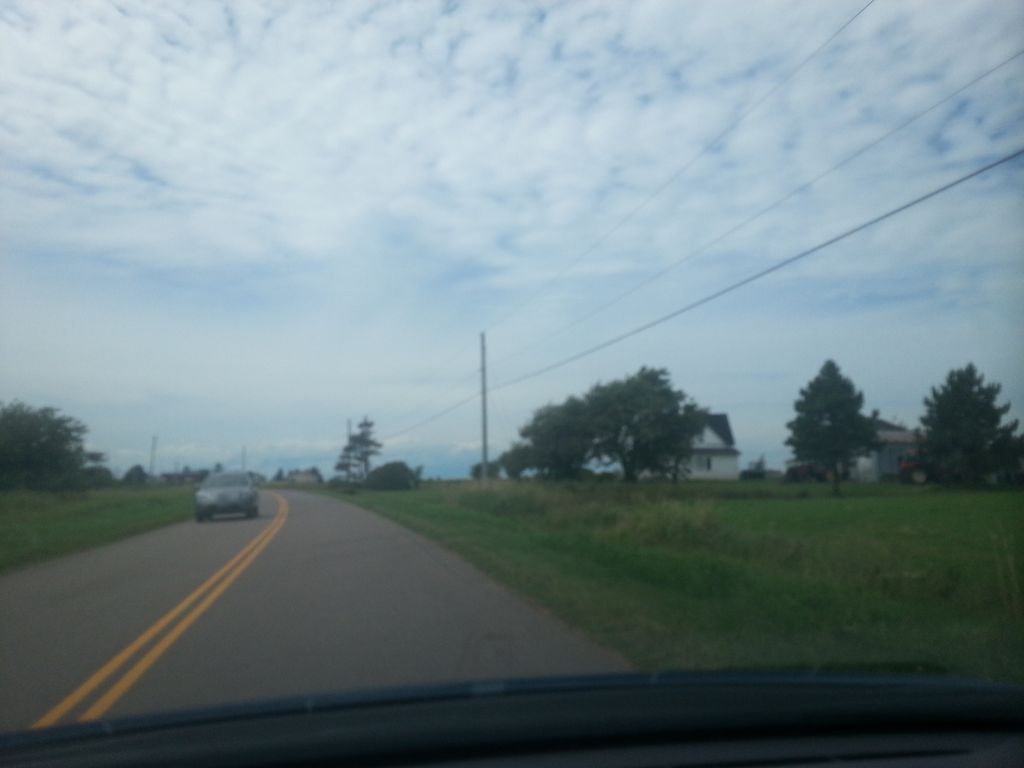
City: charlottetown